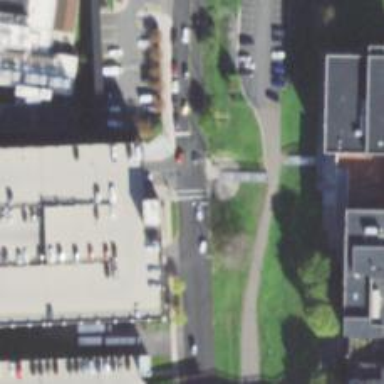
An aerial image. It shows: Zebra crossing on footway.